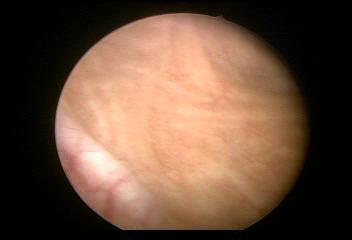
Modality: WLC
Class: Normal mucosa
Bladder cancer association: No